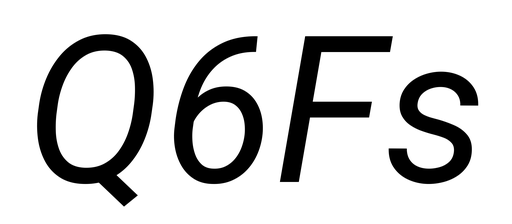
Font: Roboto-Italic_Italic